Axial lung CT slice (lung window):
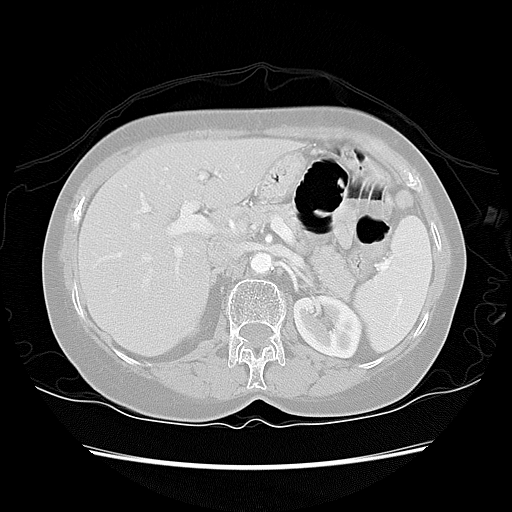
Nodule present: no